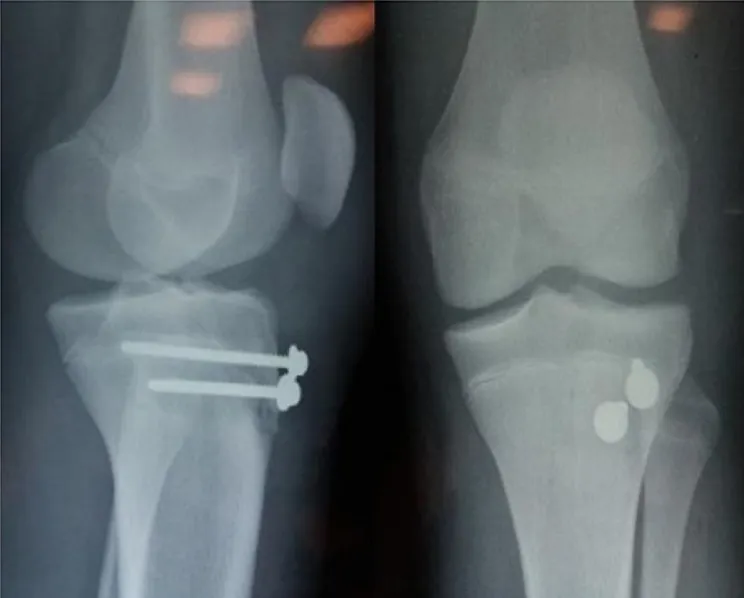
Post-operative X-rays showing a good reduction by two screws.
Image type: radiology (x_ray)